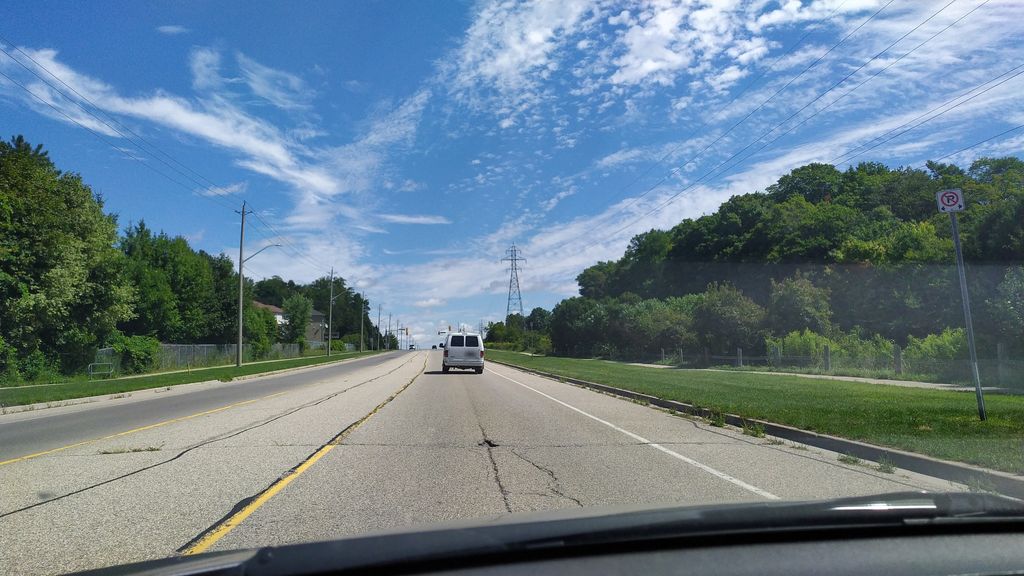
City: kitchener-waterloo